Question:
I get the error below when I run MyTagUser.jsp - 'HTTP Status 500 - /jsp/MyTagUser.jsp(14,0) Attribute subTitle invalid for tag Header according to TLD'
'''
org.apache.jasper.JasperException: /jsp/MyTagUser.jsp(14,0) Attribute subTitle
invalid for tag Header according to TLD
org.apache.jasper.compiler.DefaultErrorHandler.jspError(DefaultErrorHandler.java:40)
org.apache.jasper.compiler.ErrorDispatcher.dispatch(ErrorDispatcher.java:407)...etc.
'''
'''
<body>
<img src="../images/java_logo.gif"><br>
<em><strong> ${subTitle} </strong></em> <br>
</body>
'''
'''
<%@ taglib prefix="myTags" tagdir="/WEB-INF/tags"%>
<html>
<head>
</head>
<body>
<myTags:Header subTitle="Java is the best !!!" />
JSP and Servlets.
</body>
</html>
'''
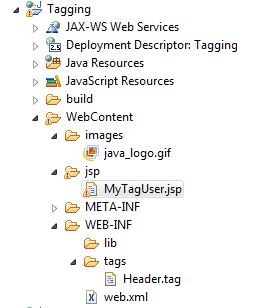
Answer: You must use the attribute directive in your Header.tag file as show below -
'''
<body>
<%@ attribute name="subTitle" required="true" rtexprvalue="true" %>
<img src="../images/java_logo.gif"><br>
<em><strong> ${subTitle} </strong></em> <br>
</body>
'''